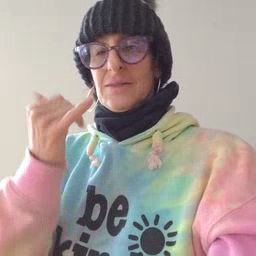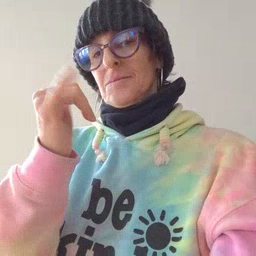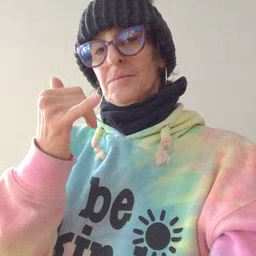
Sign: yellow